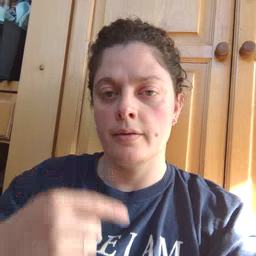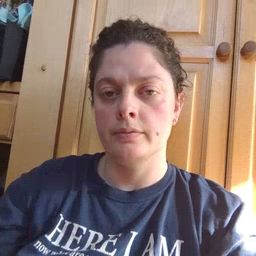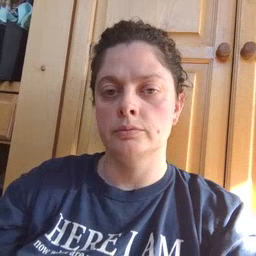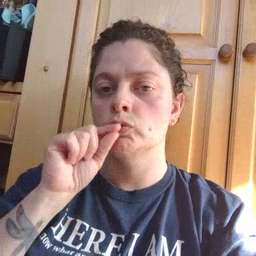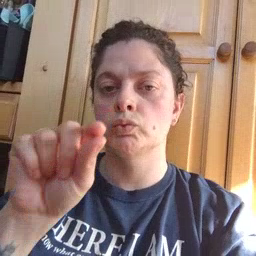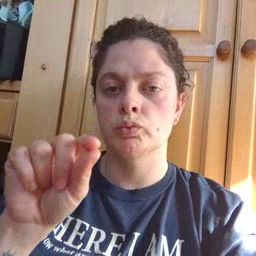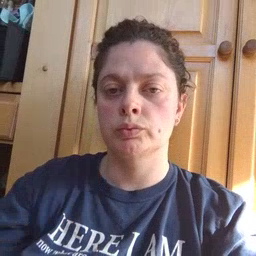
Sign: goose